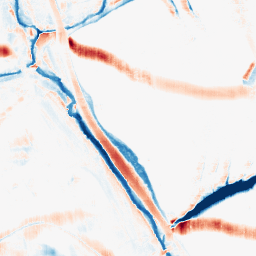
Category: morphological
Decomposition family: morphological_rect
Decomposition parameters: operation: average
width: 10
height: 20
Upsampling method: sinc_blackman
Upsampling parameters: scale: 4
kernel_size: 16
Upsampling scale: 4